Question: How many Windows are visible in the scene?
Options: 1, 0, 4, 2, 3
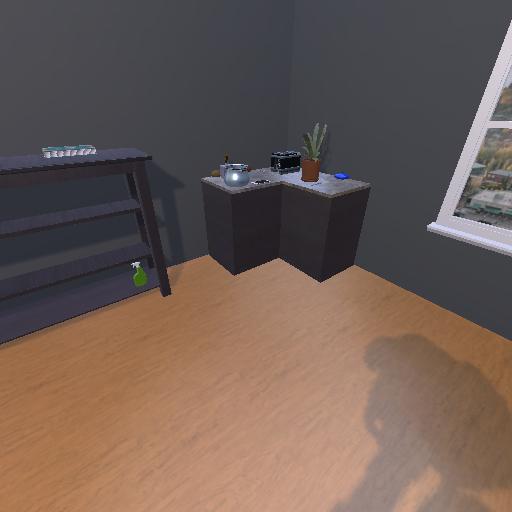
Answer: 1